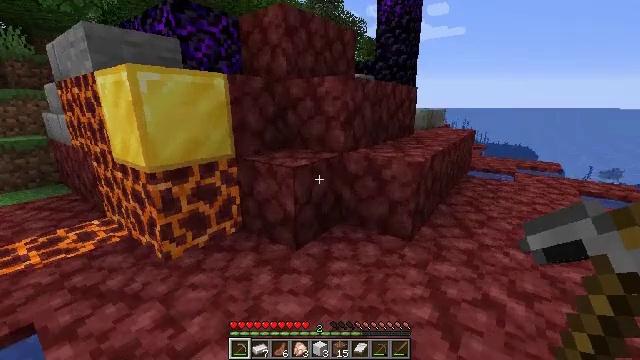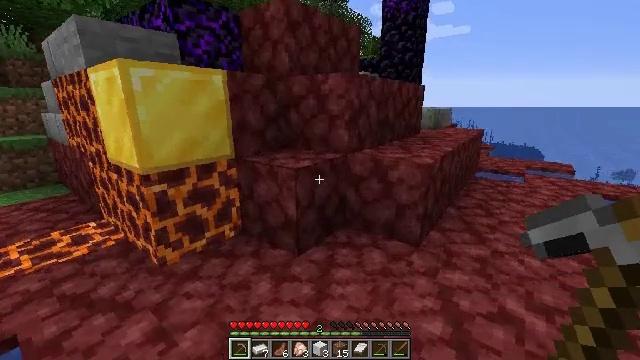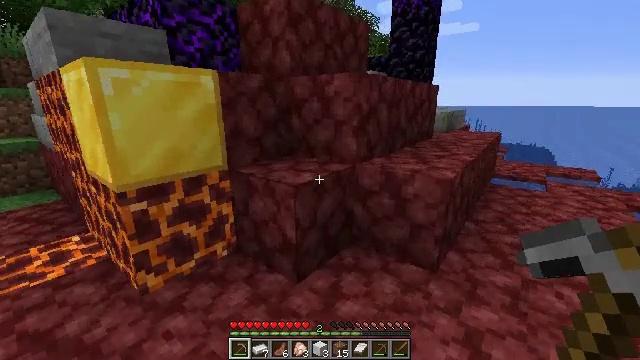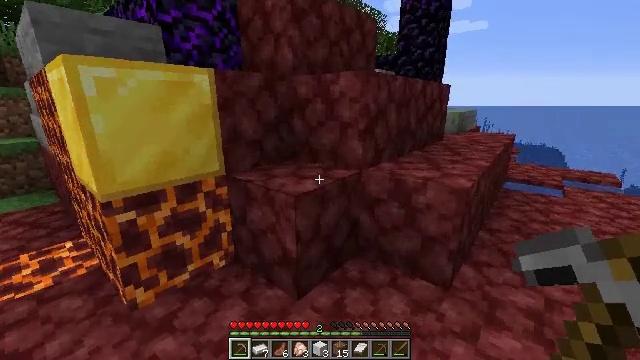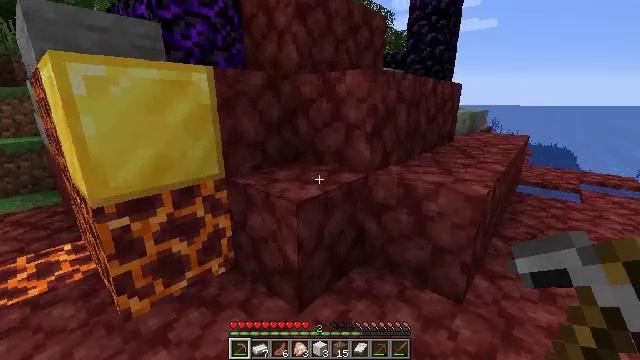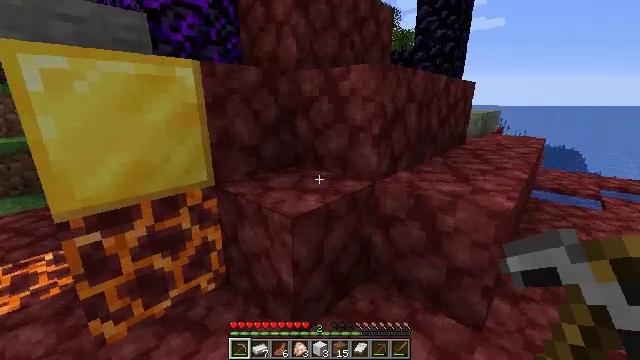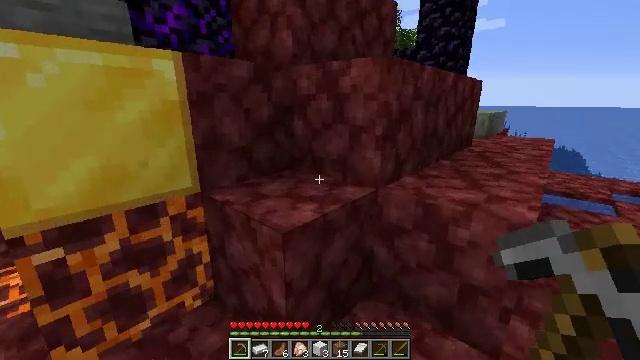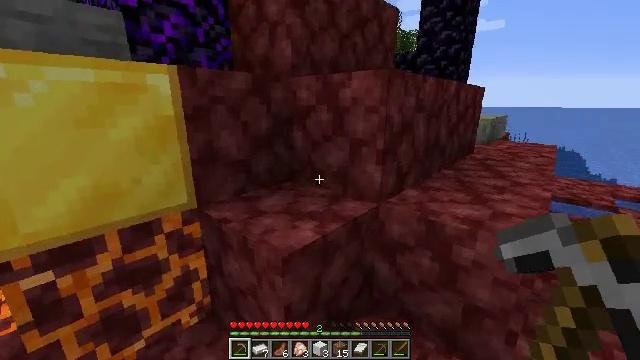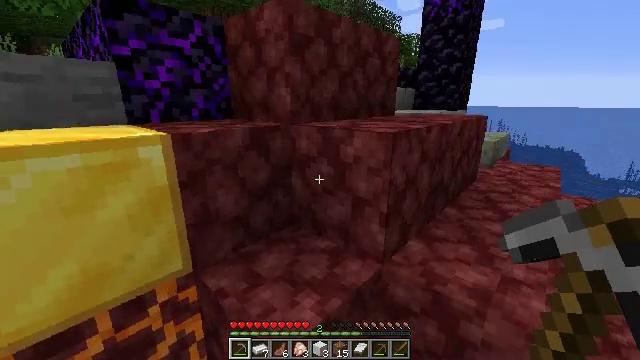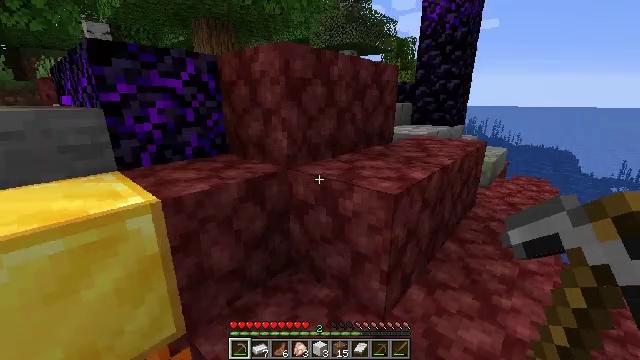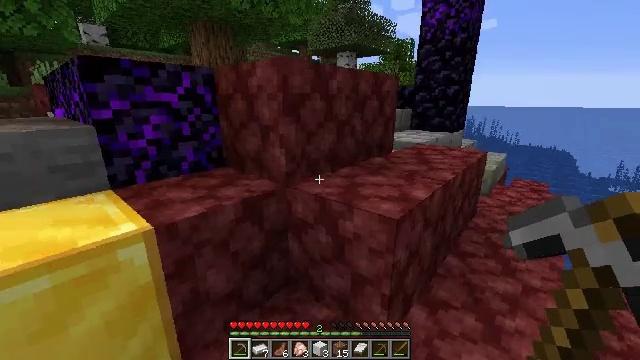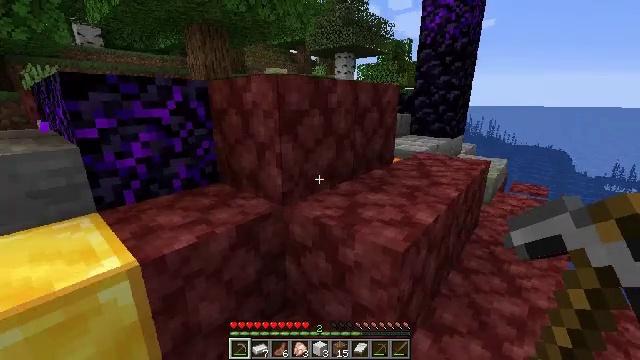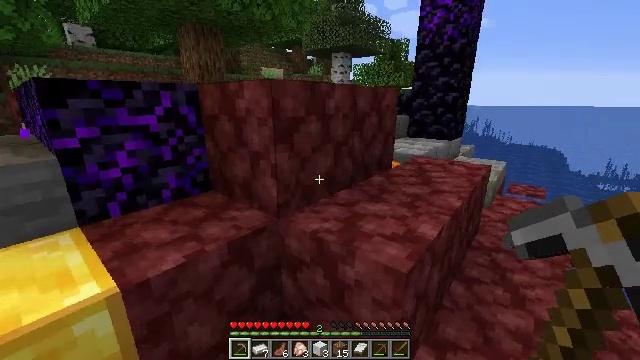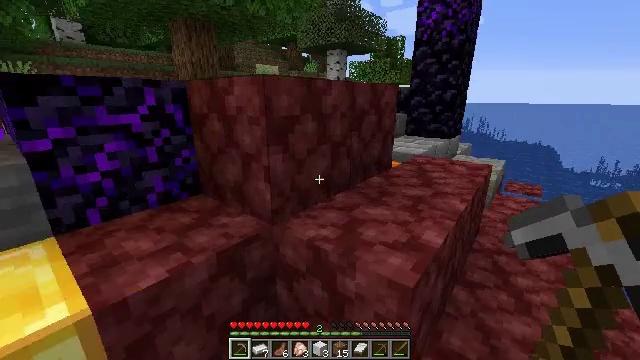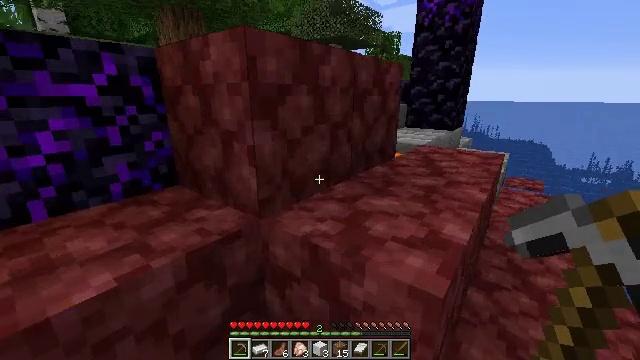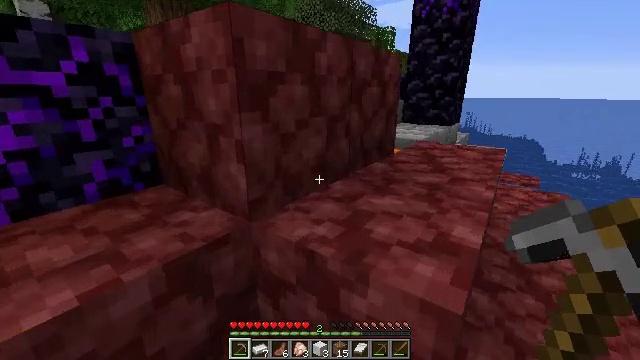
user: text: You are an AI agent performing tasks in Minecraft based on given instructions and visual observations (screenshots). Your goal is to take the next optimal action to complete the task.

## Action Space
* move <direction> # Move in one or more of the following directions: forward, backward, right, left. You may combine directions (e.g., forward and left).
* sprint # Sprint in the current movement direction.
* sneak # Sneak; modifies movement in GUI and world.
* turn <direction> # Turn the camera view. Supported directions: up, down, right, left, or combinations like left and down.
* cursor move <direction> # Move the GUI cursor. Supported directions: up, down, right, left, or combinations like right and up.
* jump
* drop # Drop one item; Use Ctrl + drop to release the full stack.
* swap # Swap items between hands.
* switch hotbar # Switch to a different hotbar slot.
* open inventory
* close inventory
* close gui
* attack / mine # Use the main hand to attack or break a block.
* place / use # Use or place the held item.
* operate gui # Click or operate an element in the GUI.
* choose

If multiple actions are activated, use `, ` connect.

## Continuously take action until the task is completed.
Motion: motion action
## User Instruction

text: Gather the chest from its place.
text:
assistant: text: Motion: move forward
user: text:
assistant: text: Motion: move forward, turn left
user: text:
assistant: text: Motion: move forward, turn left
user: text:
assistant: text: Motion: move forward, turn left
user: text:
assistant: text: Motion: move forward
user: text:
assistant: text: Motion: move forward
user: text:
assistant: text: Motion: move forward, jump
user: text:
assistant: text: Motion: move forward, jump
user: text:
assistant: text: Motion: move forward, jump
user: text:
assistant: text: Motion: move forward, jump
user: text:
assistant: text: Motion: move forward, jump
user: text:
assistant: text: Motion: move forward
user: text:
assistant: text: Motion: move forward
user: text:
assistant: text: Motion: move forward, turn right
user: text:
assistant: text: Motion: move forward, turn right, jump
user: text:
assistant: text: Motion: move forward, turn right, jump
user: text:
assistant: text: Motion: move forward, jump
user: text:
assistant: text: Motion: move forward, jump
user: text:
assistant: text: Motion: move forward, jump
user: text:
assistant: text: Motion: move forward
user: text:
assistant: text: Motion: move forward
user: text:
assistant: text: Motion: move forward, turn down
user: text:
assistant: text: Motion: move forward, turn down
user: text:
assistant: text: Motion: turn left and down
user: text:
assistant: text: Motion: turn left and down
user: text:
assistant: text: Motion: turn left and down
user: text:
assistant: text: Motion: turn left
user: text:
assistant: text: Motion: turn left
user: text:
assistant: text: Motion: no_op
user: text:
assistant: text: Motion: move forward, turn left, jump